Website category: jobs
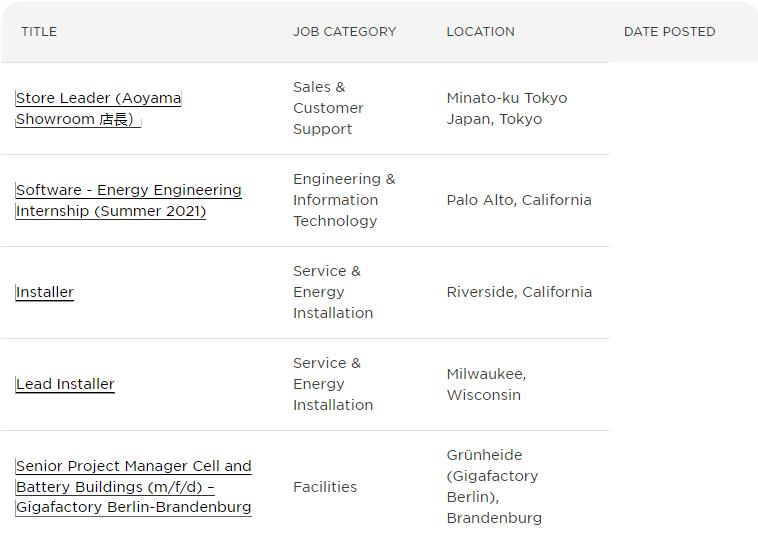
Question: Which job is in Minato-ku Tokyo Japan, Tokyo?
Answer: Store Leader (Aoyama Showroom

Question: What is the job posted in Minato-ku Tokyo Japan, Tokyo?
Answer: Store Leader (Aoyama Showroom

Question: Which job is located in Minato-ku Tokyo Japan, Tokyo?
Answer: Store Leader (Aoyama Showroom

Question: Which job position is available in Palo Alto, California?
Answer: Software - Energy Engineering Internship (Summer 2021)

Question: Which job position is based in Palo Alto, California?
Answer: Software - Energy Engineering Internship (Summer 2021)

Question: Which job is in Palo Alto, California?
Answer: Software - Energy Engineering Internship (Summer 2021)

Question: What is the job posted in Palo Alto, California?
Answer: Software - Energy Engineering Internship (Summer 2021)

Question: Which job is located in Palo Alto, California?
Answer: Software - Energy Engineering Internship (Summer 2021)

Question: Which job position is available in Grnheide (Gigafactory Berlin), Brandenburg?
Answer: Senior Project Manager Cell and Battery Buildings (m/f/d) Gigafactory Berlin-Brandenburg

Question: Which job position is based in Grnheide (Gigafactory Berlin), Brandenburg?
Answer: Senior Project Manager Cell and Battery Buildings (m/f/d) Gigafactory Berlin-Brandenburg

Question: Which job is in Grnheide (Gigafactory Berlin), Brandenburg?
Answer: Senior Project Manager Cell and Battery Buildings (m/f/d) Gigafactory Berlin-Brandenburg

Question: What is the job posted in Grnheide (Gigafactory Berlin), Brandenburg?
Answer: Senior Project Manager Cell and Battery Buildings (m/f/d) Gigafactory Berlin-Brandenburg

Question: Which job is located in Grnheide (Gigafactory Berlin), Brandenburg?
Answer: Senior Project Manager Cell and Battery Buildings (m/f/d) Gigafactory Berlin-Brandenburg